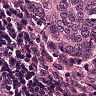
Metastatic tissue present: yes